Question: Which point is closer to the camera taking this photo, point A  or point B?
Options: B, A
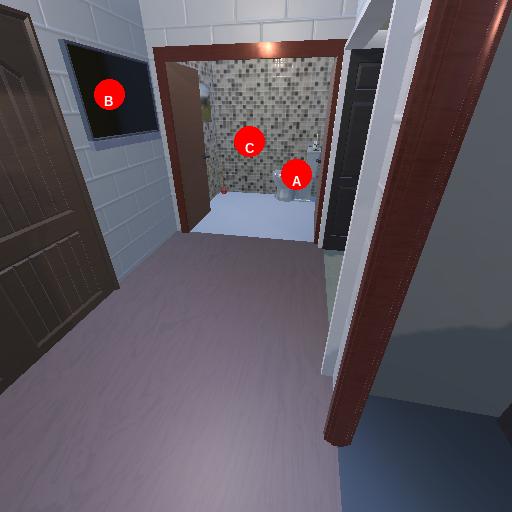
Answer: B